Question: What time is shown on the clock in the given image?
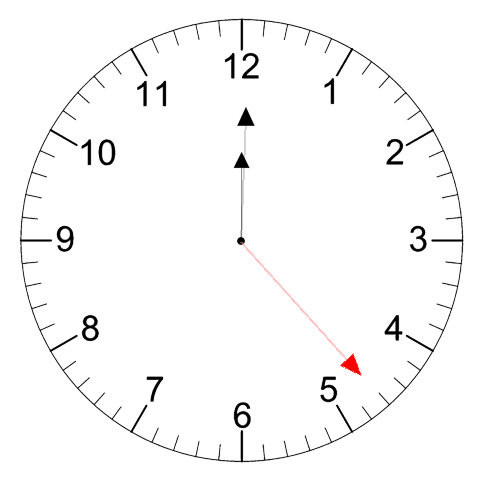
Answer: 12:00:23